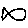
Label: fish